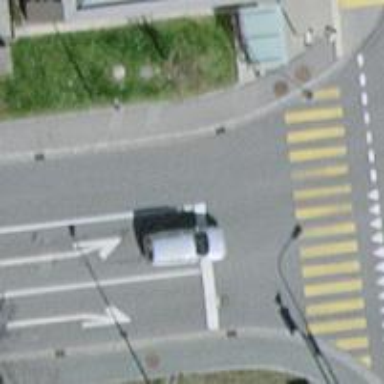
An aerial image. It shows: Road with traffic signals controlling the flow of traffic.